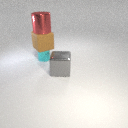
large red metal cylinder above small cyan rubber cylinder